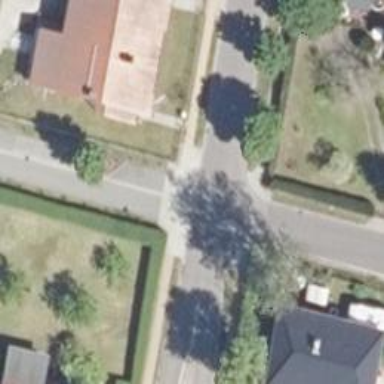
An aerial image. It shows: Residential road with sidewalks on both sides.